Question: Here's a jpg: 'http://i.stack.imgur.com/PIFN0.jpg'

Let's say I'd like this rendered from '/img.php?file_name=PIFN0.jpg'
Here's how I'm trying to make this work:
'''
<p>Here's my image:</p>
<img src="/img.php?file_name=PIFN0.jpg">
'''
'''
<?php
$url = 'http://i.stack.imgur.com/' . $_GET['file_name'];
header('Content-type: image/jpeg');
imagejpeg($url);
?>
'''
I would expect '/sample.php' to show the image. But this doesn't work. All I get is a broken image. What am I doing wrong?
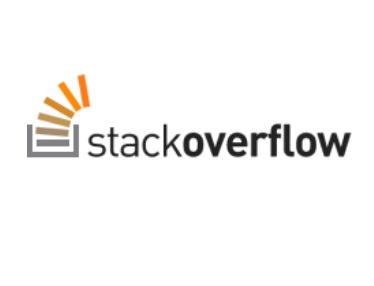
Answer: Use 'imagecreatefromjpeg':
'''
<?php
$url = 'http://i.stack.imgur.com/' . $_GET['file_name'];
header('Content-type: image/jpeg');
imagejpeg(imagecreatefromjpeg($url));
?>
'''
: <URL>